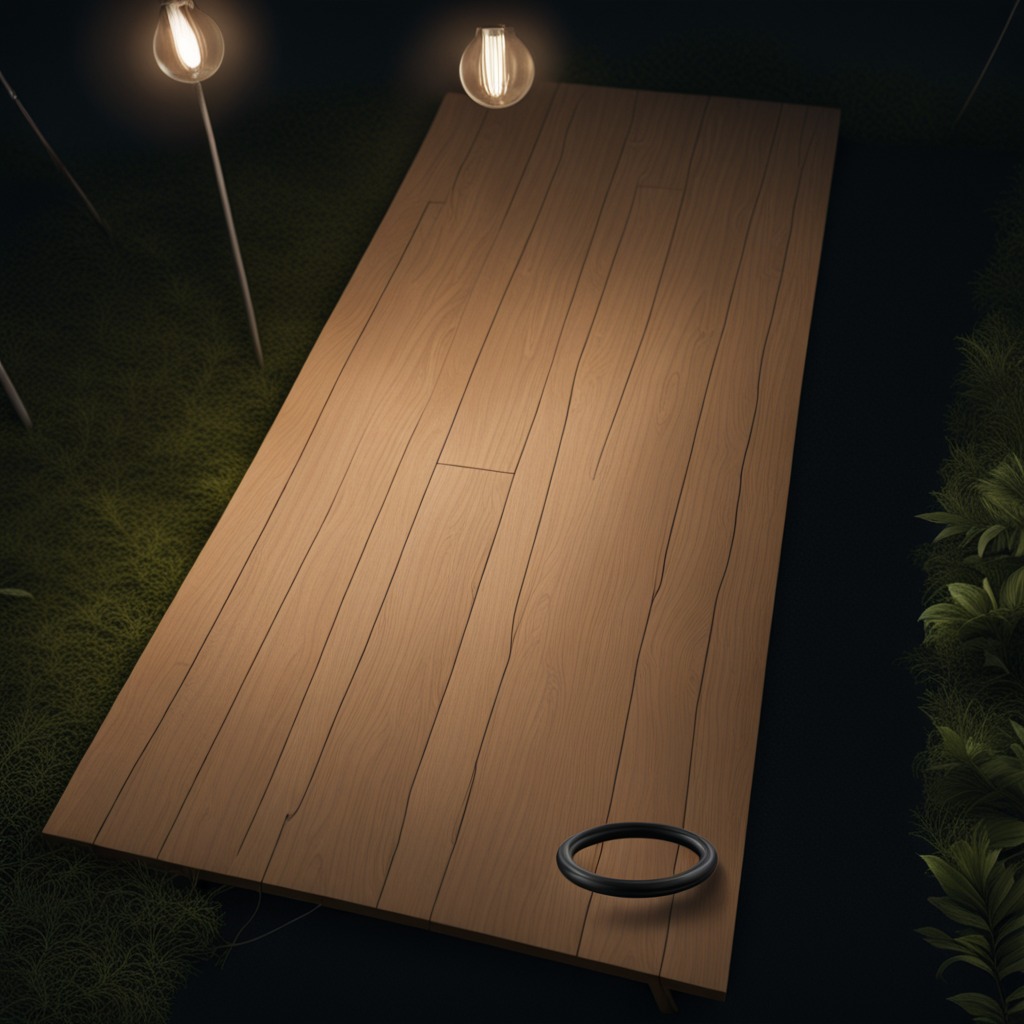
A rubber O-ring is lying on a wooden table inside a jungle field workshop tent at night dim ambient light soft shadows worn but